Field crop: maize
Growth stage: 2
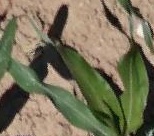
Species: maize